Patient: sex F, age 54
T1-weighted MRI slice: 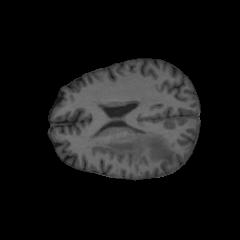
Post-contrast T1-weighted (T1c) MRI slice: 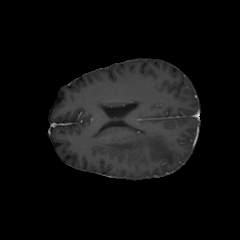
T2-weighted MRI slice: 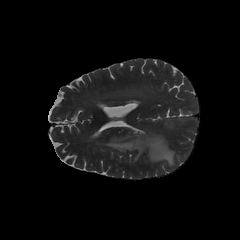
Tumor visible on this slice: yes
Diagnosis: Glioblastoma, IDH-wildtype
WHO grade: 4